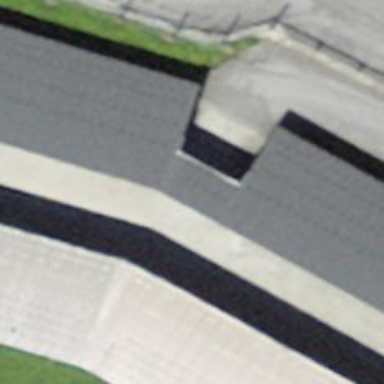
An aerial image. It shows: Parking aisle designated as service road.